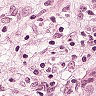
Metastatic tissue present: yes